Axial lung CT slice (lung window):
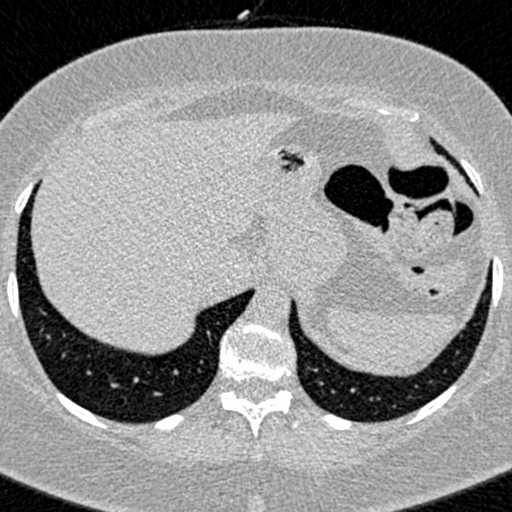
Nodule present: no